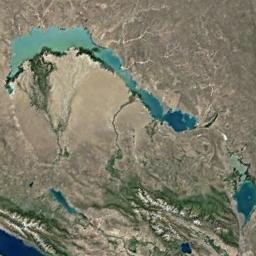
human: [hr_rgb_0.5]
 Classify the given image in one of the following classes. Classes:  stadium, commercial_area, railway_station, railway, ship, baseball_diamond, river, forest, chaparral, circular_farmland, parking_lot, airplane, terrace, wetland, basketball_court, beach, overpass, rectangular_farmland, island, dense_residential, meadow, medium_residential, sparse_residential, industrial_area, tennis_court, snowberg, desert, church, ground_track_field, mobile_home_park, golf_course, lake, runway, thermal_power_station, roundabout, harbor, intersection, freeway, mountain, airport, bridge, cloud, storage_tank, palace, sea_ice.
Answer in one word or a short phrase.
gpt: lake